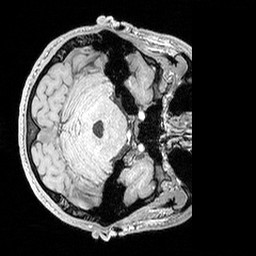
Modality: MP2RAGE
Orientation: axial
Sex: male
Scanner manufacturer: siemens
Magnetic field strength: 3 T
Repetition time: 5 s
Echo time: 0.00292 s